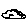
Label: cloud